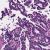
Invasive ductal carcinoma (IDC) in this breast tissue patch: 1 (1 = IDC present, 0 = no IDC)